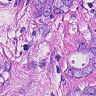
Metastatic tissue present: yes